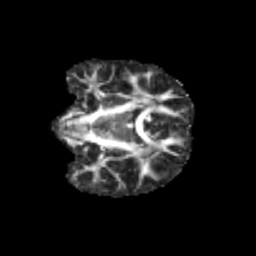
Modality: FA
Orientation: coronal
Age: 12
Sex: female
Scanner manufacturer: siemens
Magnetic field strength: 3 T
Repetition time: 3.8 s
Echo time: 0.07 s